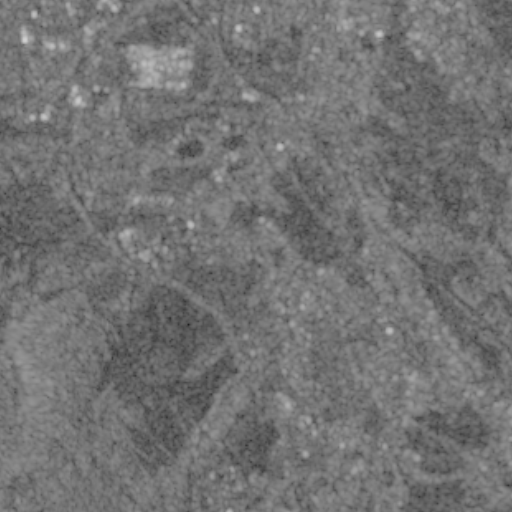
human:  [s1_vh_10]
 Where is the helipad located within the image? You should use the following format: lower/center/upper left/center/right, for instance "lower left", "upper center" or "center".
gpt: The helipad is located in the upper left of the image.
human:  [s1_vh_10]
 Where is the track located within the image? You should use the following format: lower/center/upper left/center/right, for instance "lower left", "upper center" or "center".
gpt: The track is located in the center right of the image.
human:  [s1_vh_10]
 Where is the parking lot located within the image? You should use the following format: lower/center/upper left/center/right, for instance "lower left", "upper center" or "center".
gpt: There is no parking lot in the image.

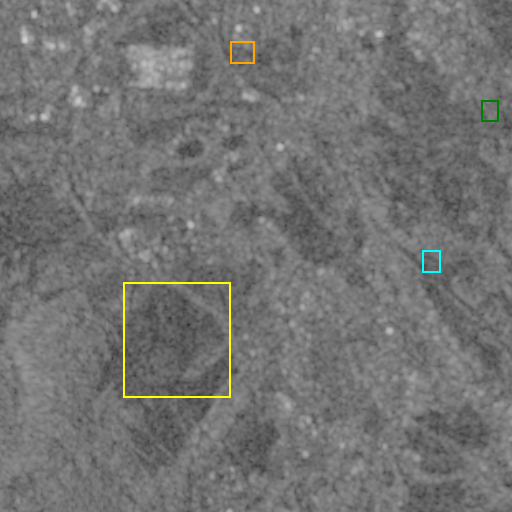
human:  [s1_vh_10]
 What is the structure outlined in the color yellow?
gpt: The structure outlined in yellow is a crop field.
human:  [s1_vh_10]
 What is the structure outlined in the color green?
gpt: The structure outlined in green is a park.
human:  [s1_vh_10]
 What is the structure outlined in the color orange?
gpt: The structure outlined in orange is a parking lot.
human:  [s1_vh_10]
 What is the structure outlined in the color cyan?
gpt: The structure outlined in cyan is a track.
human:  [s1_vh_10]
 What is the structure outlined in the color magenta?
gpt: There is no magenta outline.